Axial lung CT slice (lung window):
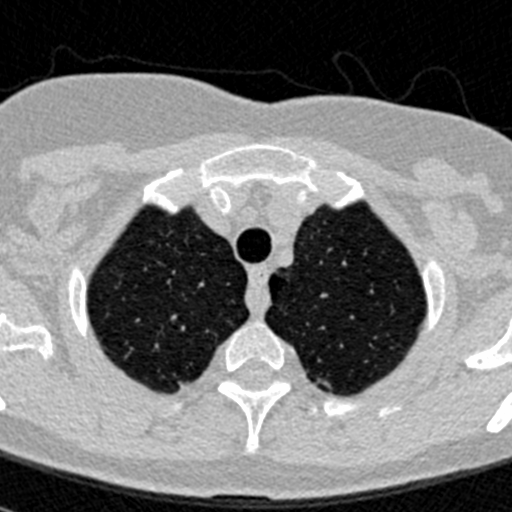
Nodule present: yes
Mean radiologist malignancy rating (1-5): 3